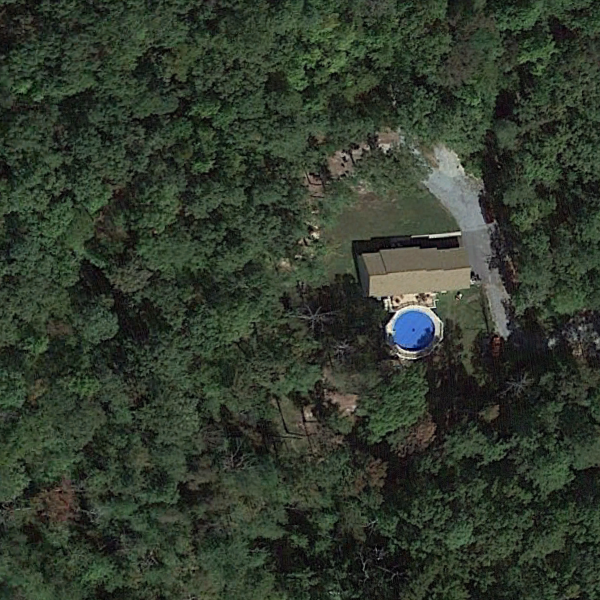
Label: SparseResidential